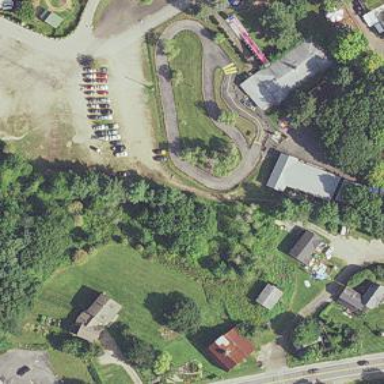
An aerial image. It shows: Karting raceway road for racing enthusiasts.